Question: Structure Firebase data

<URL>
I want to get all data in order_detail or one of data inside order_detail like detail_item_id. I always get error force close because order_detail, but how to make looping for that or How is to get one of array object? I just can get for data with one level like order_customer_name or order_date. this is my code. thanks
'''
mDatabase.addValueEventListener(new ValueEventListener() {
@Override
public void onDataChange(DataSnapshot dataSnapshot) {
processOrderList.clear();
for (DataSnapshot postSnapshot : dataSnapshot.getChildren()){
DetailitemOrderSetGet orderDetail = postSnapshot.child("order_detail").getValue(DetailitemOrderSetGet.class);
processOrderList.add(postSnapshot.getValue(OrderHistorySetGet.class));
}
processAdapter.notifyDataSetChanged();
}
@Override
public void onCancelled(DatabaseError databaseError) {
}
});
'''
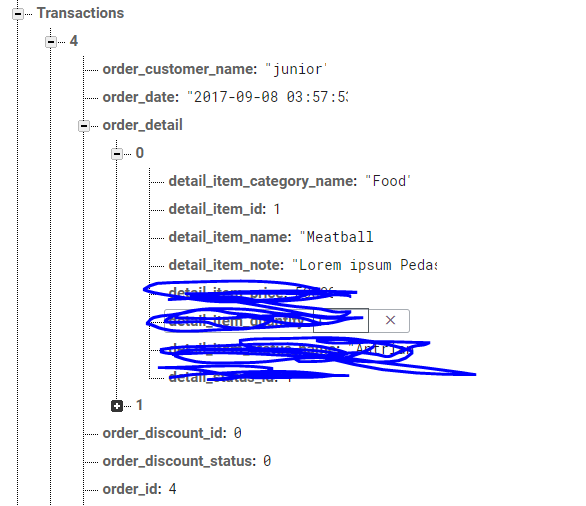
Answer: You don't need to use 'JSONArray' in order to get data from a Firebase database. You can just iterate over the 'DataSnapshot' object using 'getChildren()' method. Assuming that the 'Transaction' node is a direct child of your Firebase database root and you are storing the 'detail_item_id' as an 'int', to get the value of your 'detail_item_id' from all childrens under 'order_detail' node, please use the following code:
'''
DatabaseReference rootRef = FirebaseDatabase.getInstance().getReference();
DatabaseReference orderDetailRef = rootRef.child("Transaction").child("4").child("order_detail");
ValueEventListener eventListener = new ValueEventListener() {
@Override
public void onDataChange(DataSnapshot dataSnapshot) {
for(DataSnapshot ds : dataSnapshot.getChildren()) {
int detail_item_id = ds.child("detail_item_id").getValue(Integer.class);
Log.d("TAG", detail_item_id);
}
}
@Override
public void onCancelled(DatabaseError databaseError) {}
};
orderDetailRef.addListenerForSingleValueEvent(eventListener);
'''